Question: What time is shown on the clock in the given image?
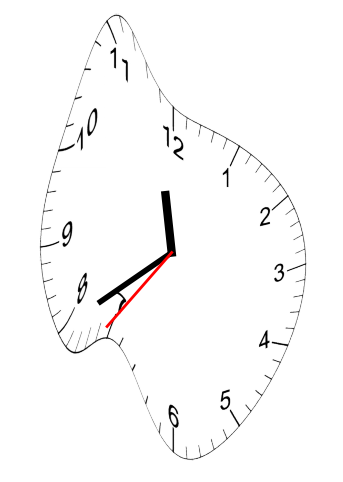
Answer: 11:39:36